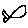
Label: fish